Field crop: maize
Growth stage: 2
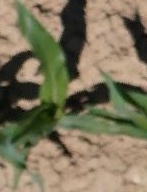
Species: maize